Field crop: maize
Growth stage: 2
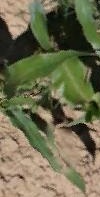
Species: maize